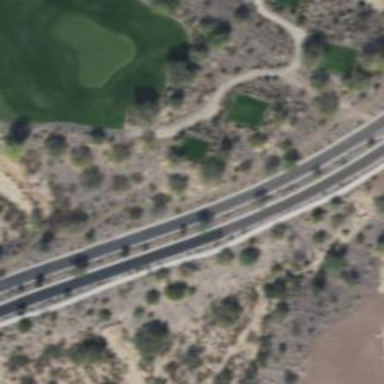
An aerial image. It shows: Path for both road and golf.